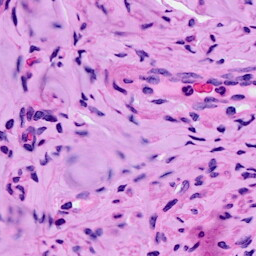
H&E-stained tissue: Ovarian